Question: I'm evaluating options for a 3d globe viewer that doesn't require any download/install. As an alternative to <URL>.
Recently I've noticed that WebGL enabled browsers seem to be able to switch into Earth view in Google Maps -
This is not to be confused with the <URL>
Here's a screenshot of <URL>:

How can I implement this functionality?
I can't seem to find it documented anywhere, is this not released in the JS API yet?
Even if you try the embed code for this (iframe) the Earth View is replaced by Satellite?
I basically just want the user to be able to control the pitch/heading?
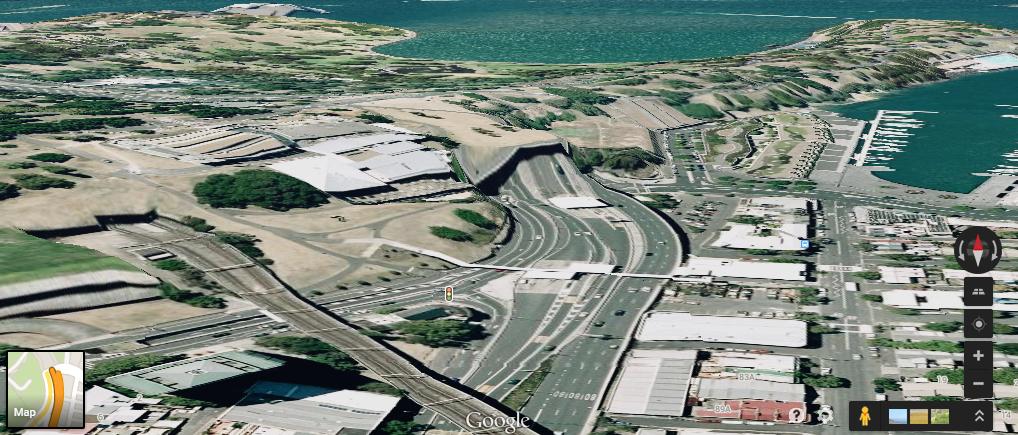
Answer: Since Google has many map engines, and most of them they are getting rid of at the end-of-2015 and early 2016, its a bit complicated following their press and developer releases.
As I understand it, what is available on their own online "maps.google.com" site:
- - - -
However, for "Google Maps Javascript API V3":
- - -
For my own purposes, I'm still successfully using (at December 2015) the Google Maps Javascript API to Google Earth plugin adapter code that Google published.
Various supporting articles ( I can only post 2 links at my reputation level):
<URL>
<URL>